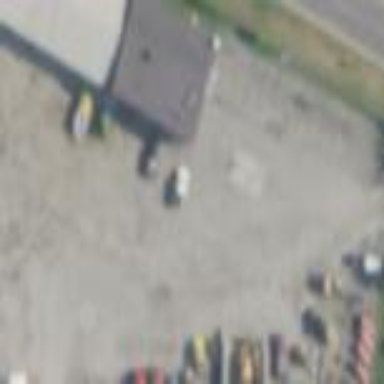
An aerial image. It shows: Parking area with asphalt surface.